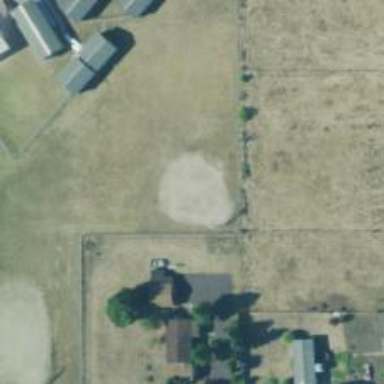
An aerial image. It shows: Baseball pitch for leisure land activities.